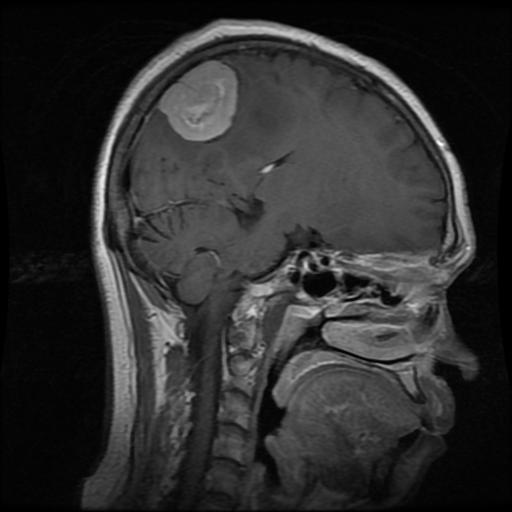
Label: meningioma